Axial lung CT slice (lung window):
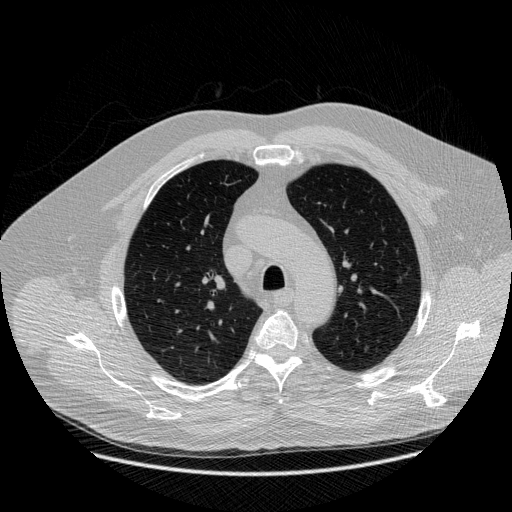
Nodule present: no